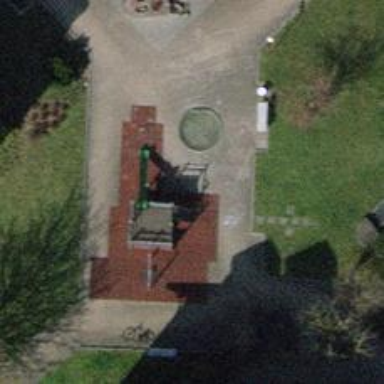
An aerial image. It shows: Playground area for leisure activities on the land.